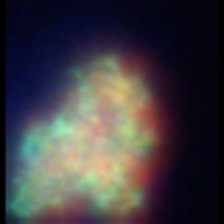
Taxon: Unknown_detritus
Group: Unknown